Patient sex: F
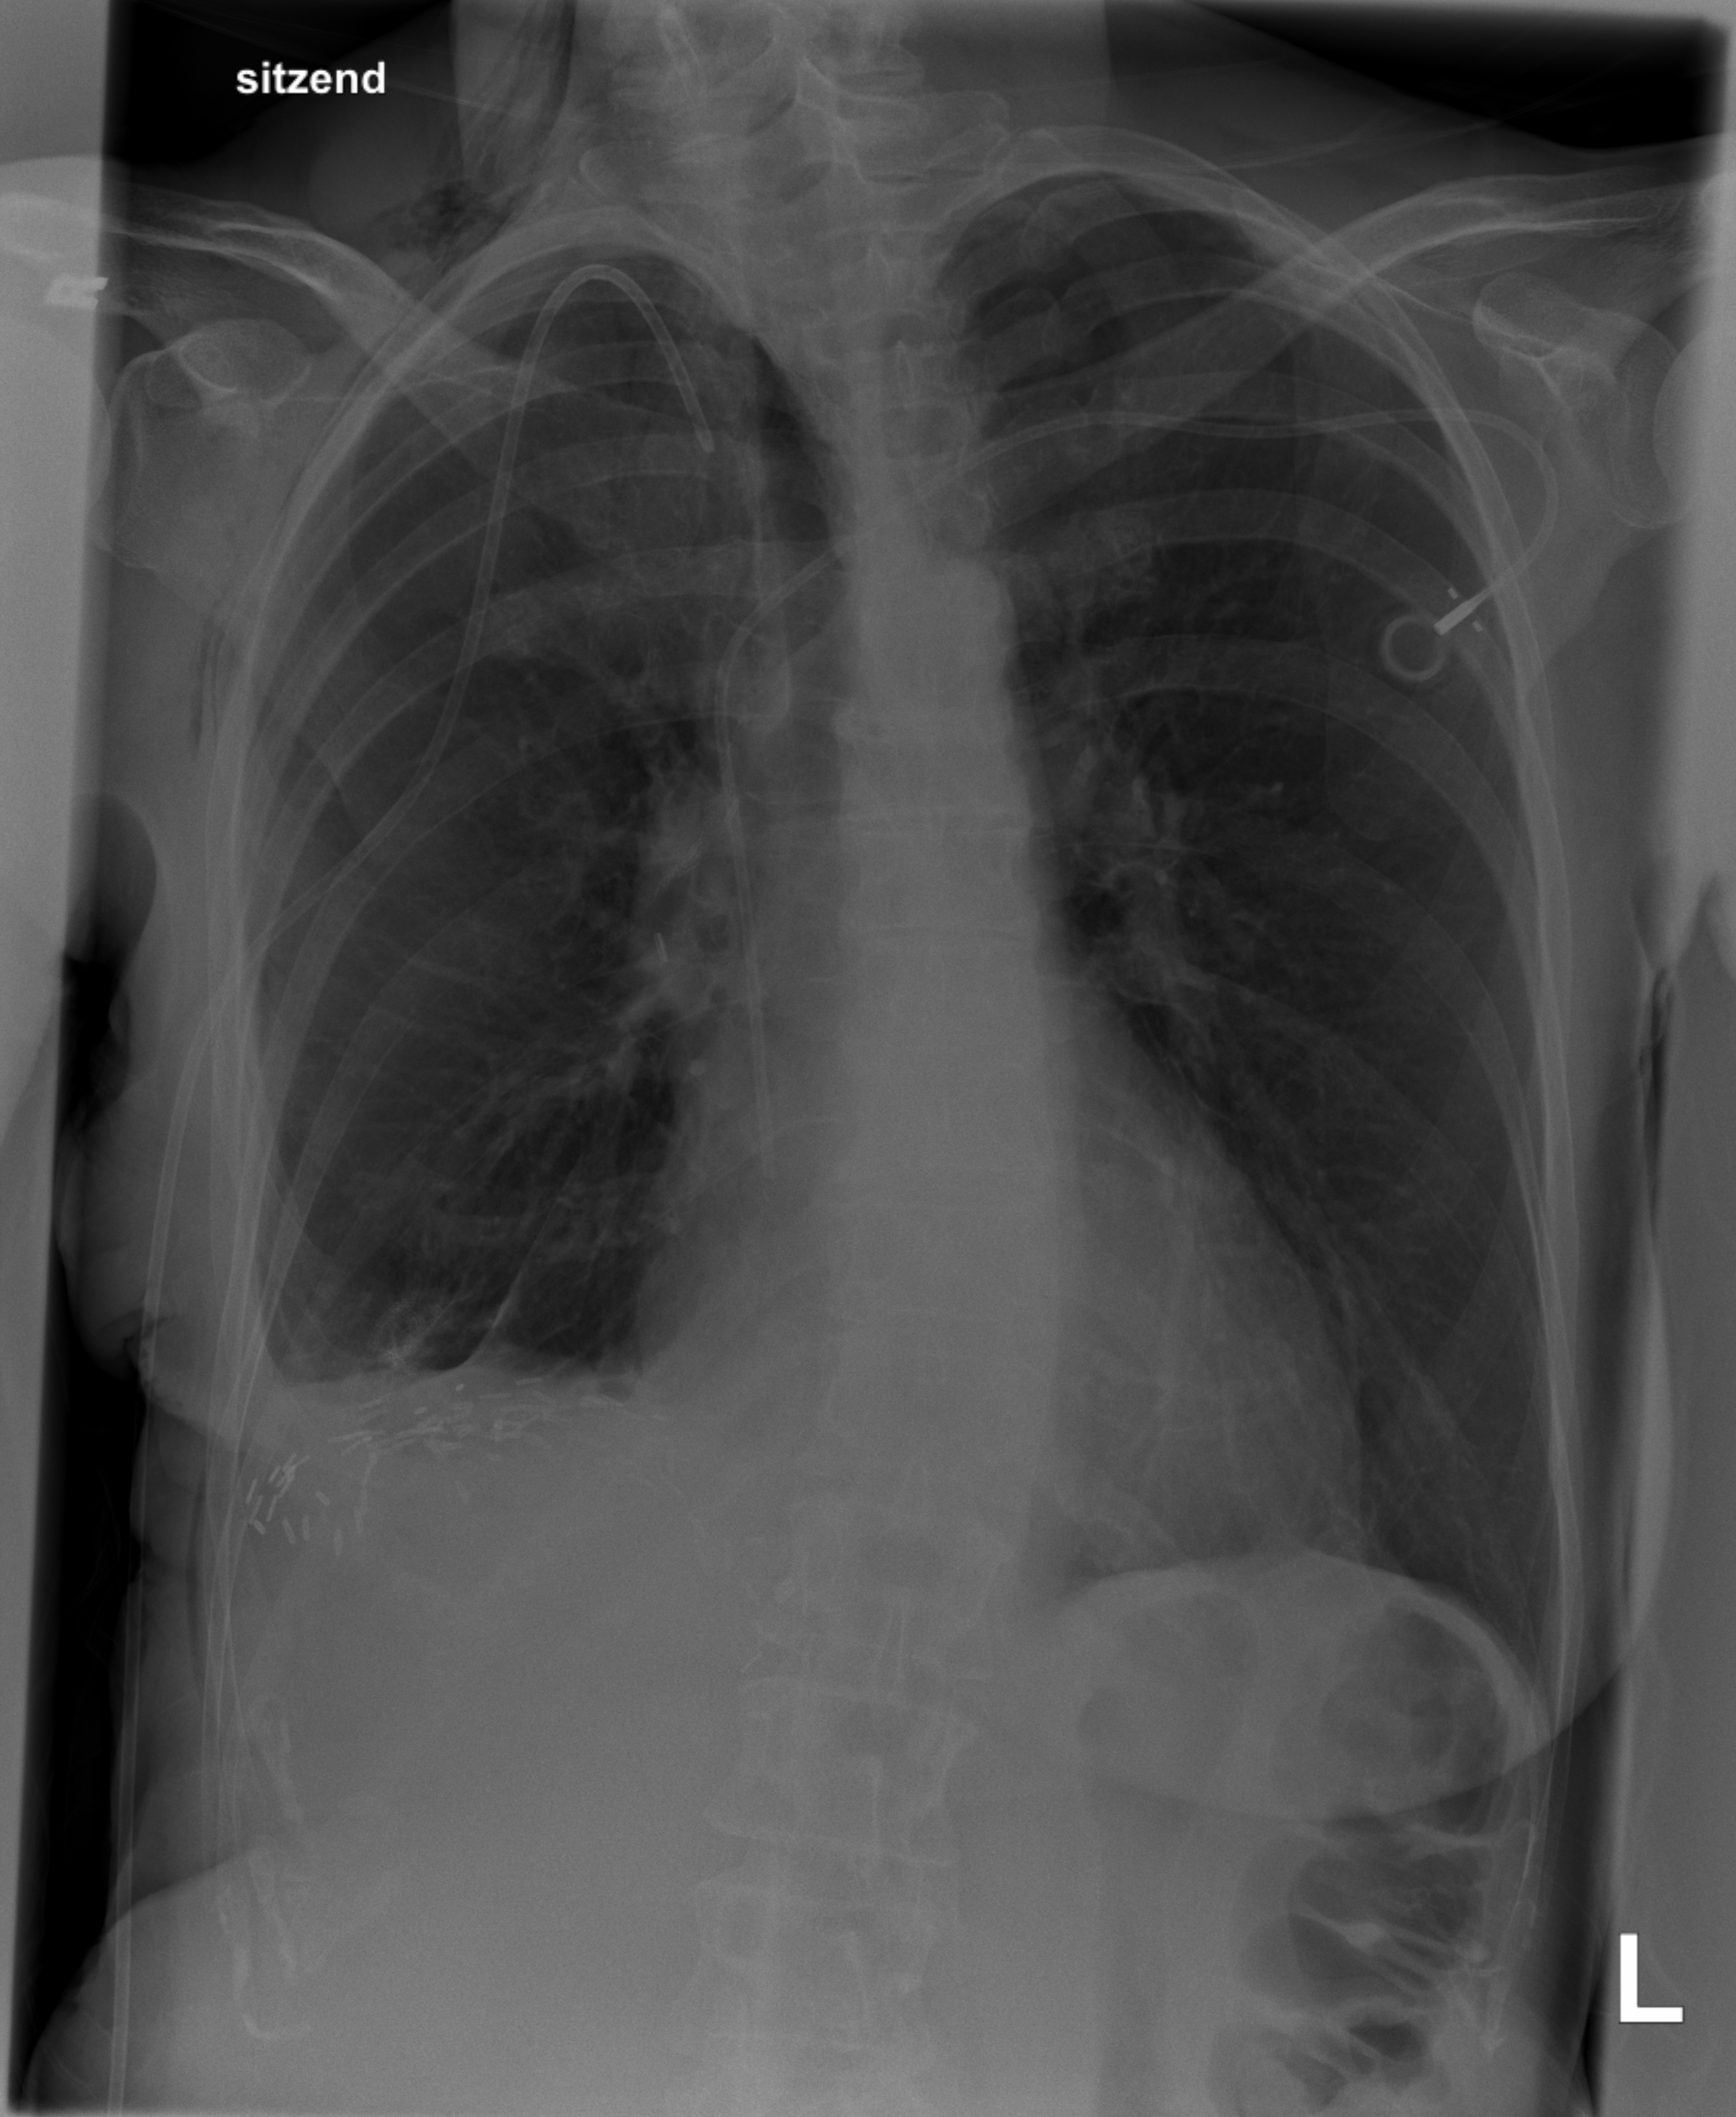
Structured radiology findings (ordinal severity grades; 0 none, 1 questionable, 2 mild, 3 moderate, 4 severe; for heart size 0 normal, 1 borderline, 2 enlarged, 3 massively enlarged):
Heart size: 1
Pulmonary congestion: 0
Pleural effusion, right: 2
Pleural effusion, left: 0
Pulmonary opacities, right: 0
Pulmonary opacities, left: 0
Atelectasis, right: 2
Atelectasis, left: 0